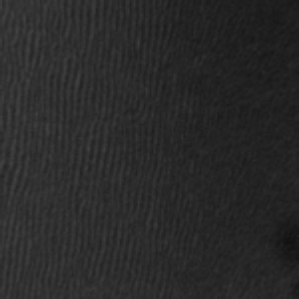
Label: frost